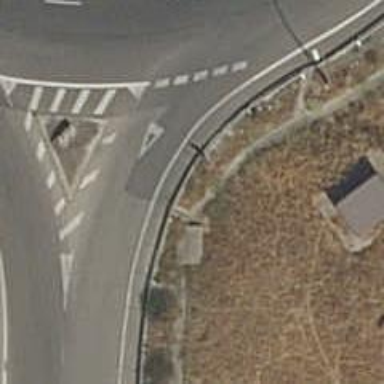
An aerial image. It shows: Road with "give way" sign.